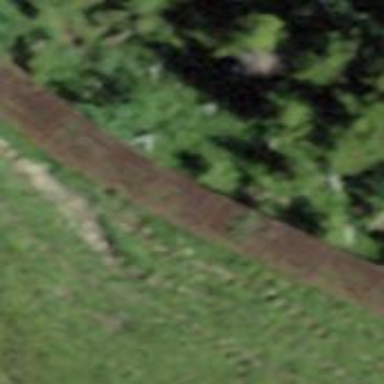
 designed to mitigate snow accumulations in specific area."